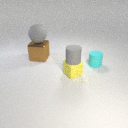
small gray rubber cylinder above small yellow rubber cube